Question: I've 3 combo box showing the day, month and year of birth in MVC. I'd like to calculate the age and disallow registration for guys which are younger than 18 dinamically. Though JS.
Something similar to what is shown in this image:

This is done by using DataAnnotations and EditorFor. The actual source code is similar to what follows. How should I modify to validate 3 controls together?
'''
[Required(ErrorMessageResourceType = typeof (Resources),
ErrorMessageResourceName = "RequiredField")]
[Range(1, 31)]
[LocalizedDisplayName(typeof (RA.Resources), "RegistrationDayOfBirth")]
public int BirthDay { get; set; }
[Required(ErrorMessageResourceType = typeof (Resources),
ErrorMessageResourceName = "RequiredField")]
[Range(1, 12)]
[LocalizedDisplayName(typeof (RA.Resources), "RegistrationMonthOfBirth")]
public int BirthMonth { get; set; }
[Required(ErrorMessageResourceType = typeof (Resources),
ErrorMessageResourceName = "RequiredField")]
[Range(1800, int.MaxValue, ErrorMessageResourceType = typeof (Resources),
ErrorMessageResourceName = "MoreThanFieldRequired")]
[LocalizedDisplayName(typeof (RA.Resources), "RegistrationYearOfBirth")]
public int BirthYear { get; set; }
[LocalizedDisplayName(typeof (RA.Resources), "RegistrationDateOfBirth")]
public DateTime DateOfBirth { get; set; }
'''
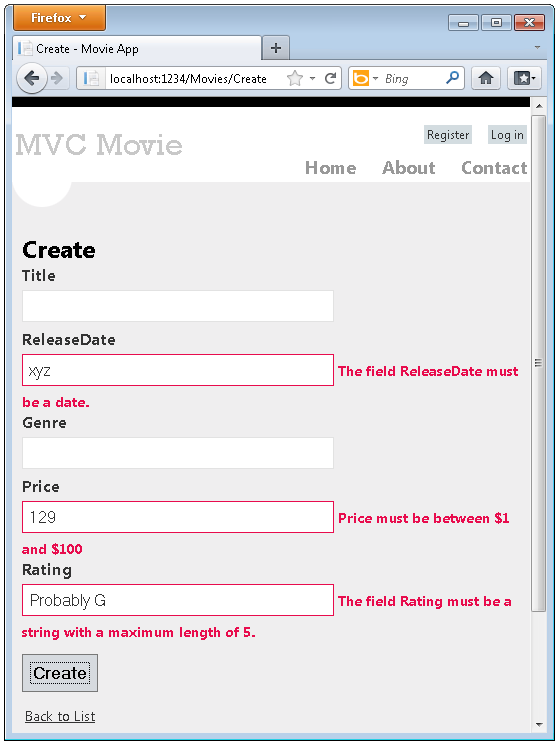
Answer: If you want to stick with the 3 field approach, as well as have dynamic validation (i.e. deny me access today if my 18th birthday is tomorrow, but let me in tomorrow) you're going to need to get creative.
You'll then need to create a custom validator, and some custom attributes to go with it.
How you go about this depends on the amount of work you want to do, and where you want to apply the validation logic.
# Server-side only validation
The simplest option is to define this on the class itself - however this will limit you to server-side validation only.
Create a custom attribute that is applied at the class level that expects there to be three fields on the class (I've added an interface to make this simpler and not require reflection) and validate this as required:
'''
// Interface to define individual fields:
public interface IHasIndividualDateOfBirth
{
int BirthDay { get; set; }
int BirthMonth { get; set; }
int BirthYear { get; set; }
}
// Note new class level attribute, and interface declaration:
[MinAge(AgeInYears = 18)]
public class Birthday: IHasIndividualDateOfBirth
{
[Required]
[Range(1, 31)]
public int BirthDay { get; set; }
[Required]
[Range(1, 12)]
public int BirthMonth { get; set; }
[Required]
[Range(1800, 2200)]
public int BirthYear { get; set; }
public DateTime BirthDate { get; set; }
}
// Declare a new ValidationAttribute that can be used at the class level:
[AttributeUsage(AttributeTargets.Class)]
public class MinAgeAttribute : ValidationAttribute
{
public int AgeInYears { get; set; }
// Implement IsValid method:
protected override ValidationResult IsValid(object value,
ValidationContext validationContext)
{
// Retrieve the object that was passed in as our DateOfBirth type
var objectWithDob = validationContext.ObjectInstance
as IHasIndividualDateOfBirth;
if (null != objectWithDob)
{
// TODO: Handle invalid dates from the front-end (30 Feb for example)
DateTime dateOfBirth = new DateTime(objectWithDob.BirthYear,
objectWithDob.BirthMonth,
objectWithDob.BirthDay);
// Check that the age is more than the minimum requested
if (DateTime.Now >= dateOfBirth.AddYears(AgeInYears))
{
return ValidationResult.Success;
}
return new ValidationResult("You are not yet 18 years old");
}
return new ValidationResult("Class doesn't implement IHasIndividualBirthday");
}
}
'''
While implementing 'IValidatableObject' may seem simpler still, it isn't as flexible as using an attribute and also (like the class-based validation above) doesn't provide a way to perform client-side validation.
Other options would be to create a validator that depends on a number of other fields (in which case you would probably need to use reflection to look for other fields, and work out which ones go where) and you'd need to ensure you're only firing the validator once (rather than on every field), or to write a custom validator and editor for the DateTime property that instead of rendering a single field that you could drop a calendar control onto creates the three separate fields you're after.
# Client- and server-side validation
To get client-side validation working, you'll need to do this at the property level, which will require you to do some additional work - you could for example use the DateTime field you have on the model as a hidden field that is populated via JS as the user fills in the individual fields and then validate that.
Your attribute would then need to implement 'IClientValidatable' which would enable you to hook into the client-side validation options and also render out some metadata on the elements to expose the age requirement:
'''
[AttributeUsage(AttributeTargets.Property)]
public class MinAgeAttribute : ValidationAttribute, IClientValidatable
{
public int AgeInYears { get; set; }
protected override ValidationResult IsValid(object value,
ValidationContext validationContext)
{
// [Similar to before]
}
public IEnumerable<ModelClientValidationRule> GetClientValidationRules(
ModelMetadata metadata,
ControllerContext context)
{
return new[]
{
new ModelClientValidationMinAgeRule(ErrorMessage, AgeInYears)
};
}
}
public class ModelClientValidationMinAgeRule : ModelClientValidationRule
{
public ModelClientValidationMinAgeRule(string errorMessage, int ageInYears)
{
ErrorMessage = errorMessage;
// Validation Type and Parameters must be lowercase
ValidationType = "minage";
ValidationParameters.Add("ageinyears", ageInYears);
}
}
'''
Then for the client side you need to register some custom validators into jQuery.Validate or similar (I recommend your own JS file included in the 'jqueryval' bundle):
'''
$(function ($) {
$.validator.addMethod("minage", function(value, element, params) {
if ($(element).val() != '') {
var ageInYears = params;
// take date from BirthDate element and compare with ageInYears.
return false;
}
});
$.validator.unobtrusive.adapters.addSingleVal("minage", "ageinyears");
}(jQuery));
'''